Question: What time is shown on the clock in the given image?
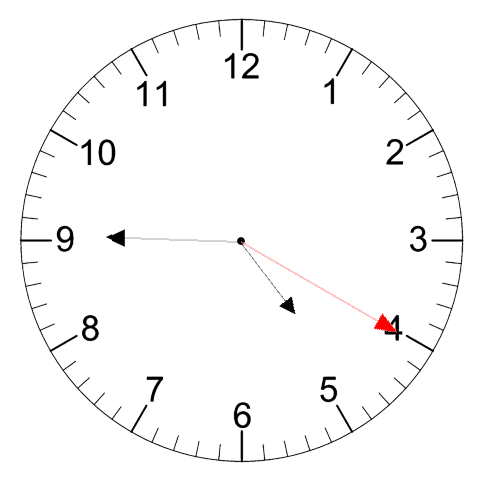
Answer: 04:45:20